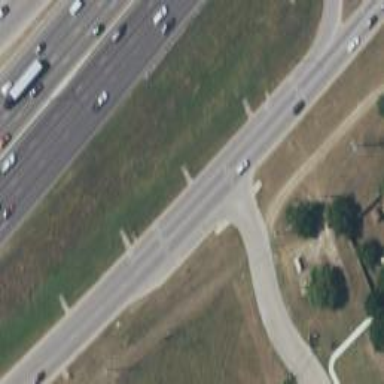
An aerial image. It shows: Secondary road with asphalt surface and frontage road.